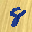
Label: 8